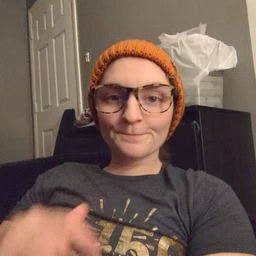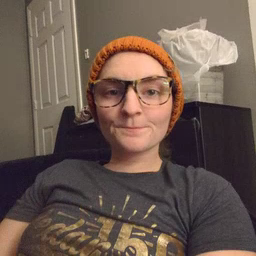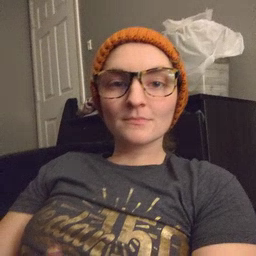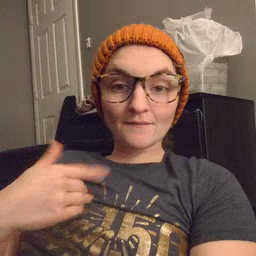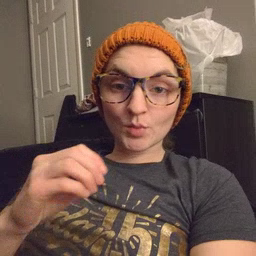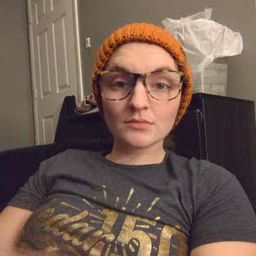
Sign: haveto